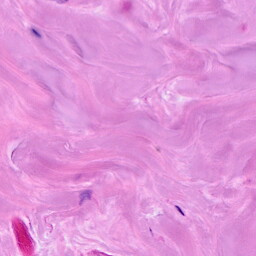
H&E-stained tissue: Breast